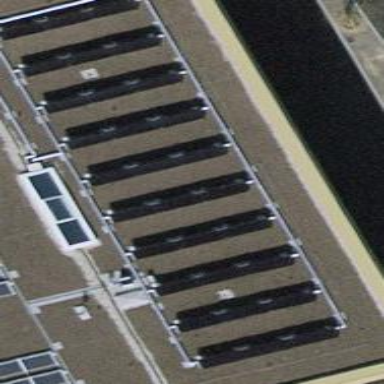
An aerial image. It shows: Solar thermal collector generator placed on the roof.